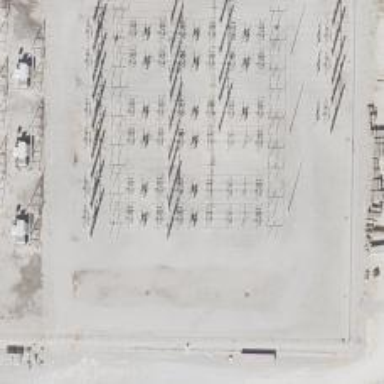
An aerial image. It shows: Switch used for power control.